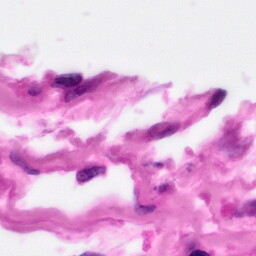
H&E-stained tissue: Pancreatic